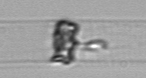
Label: Dactyliosolen_blavyanus